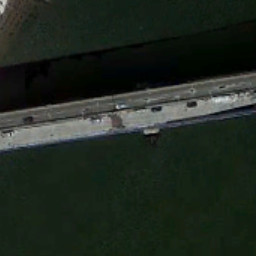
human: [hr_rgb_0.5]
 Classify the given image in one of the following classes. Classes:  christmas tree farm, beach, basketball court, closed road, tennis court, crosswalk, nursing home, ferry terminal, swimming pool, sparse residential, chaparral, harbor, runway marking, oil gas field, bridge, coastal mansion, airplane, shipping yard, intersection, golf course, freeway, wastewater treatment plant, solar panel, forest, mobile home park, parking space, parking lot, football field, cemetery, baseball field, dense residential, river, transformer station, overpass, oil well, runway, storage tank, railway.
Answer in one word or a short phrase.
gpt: bridge